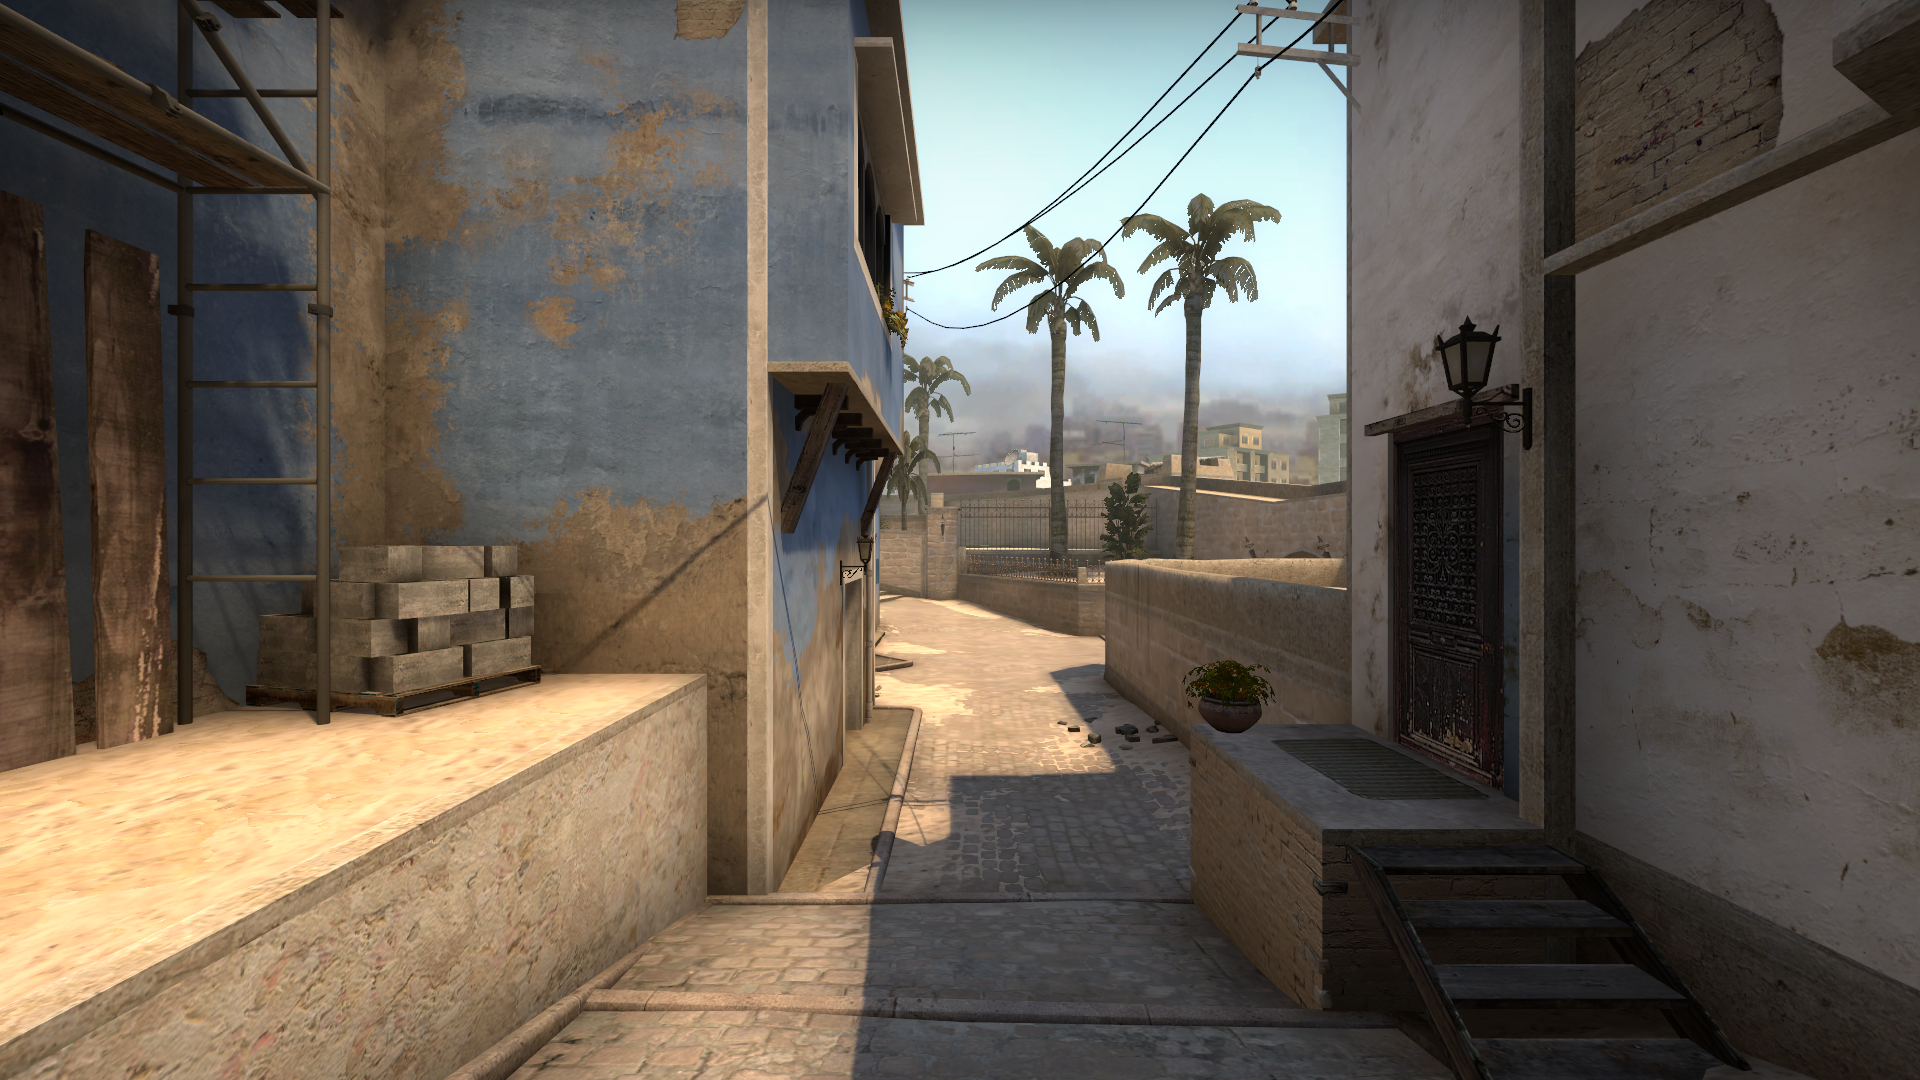
Map: de_mirage